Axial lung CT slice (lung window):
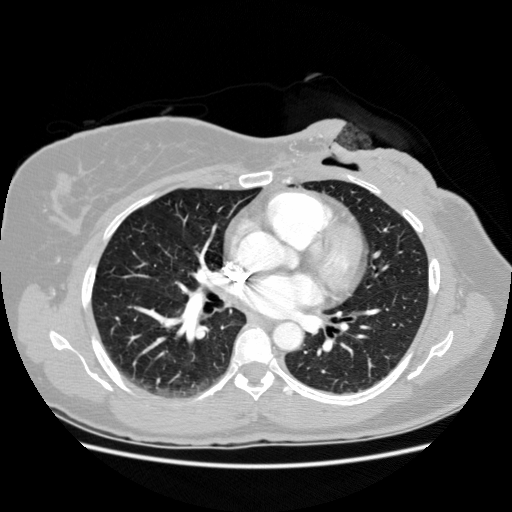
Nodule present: no